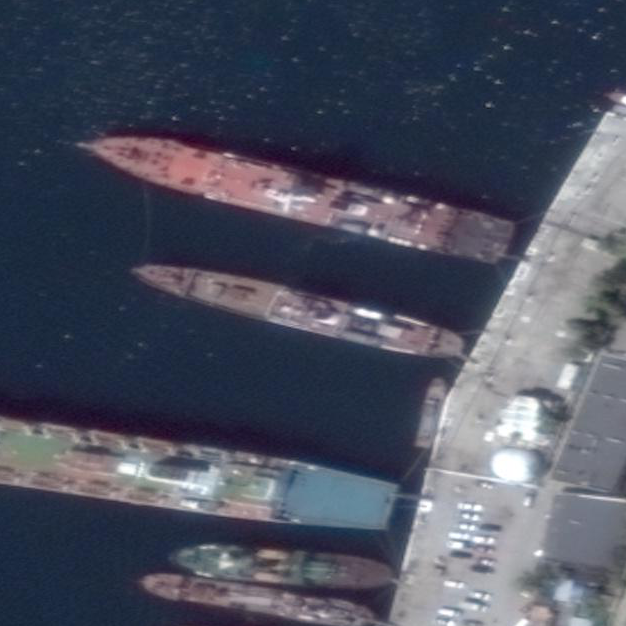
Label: civil